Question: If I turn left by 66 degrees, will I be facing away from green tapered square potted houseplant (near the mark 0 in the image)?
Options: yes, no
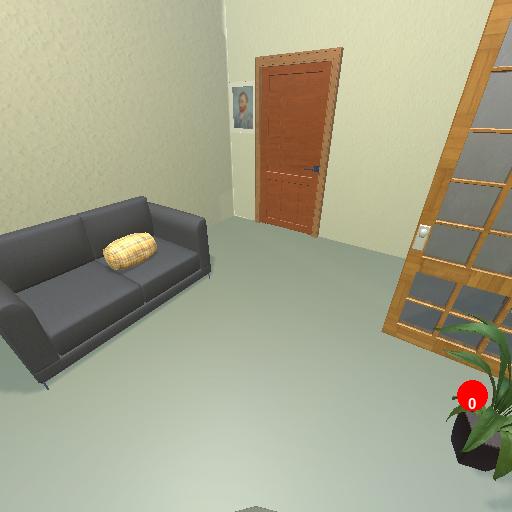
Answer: yes